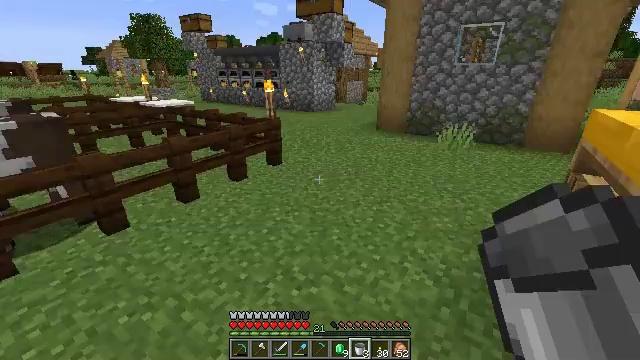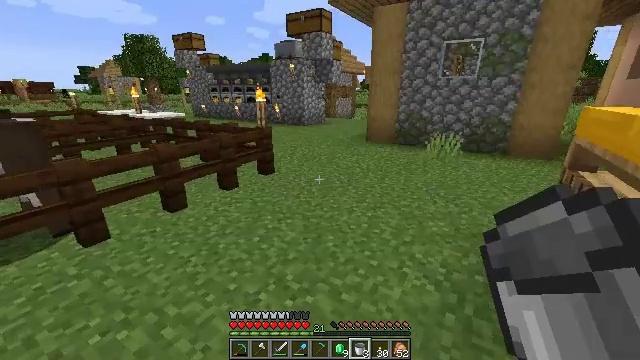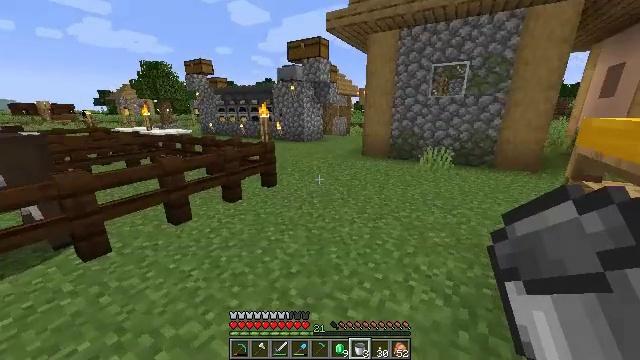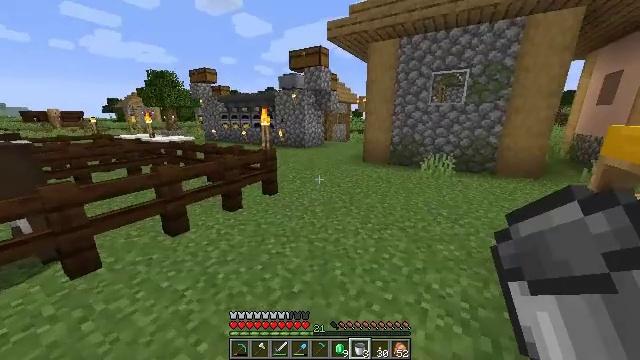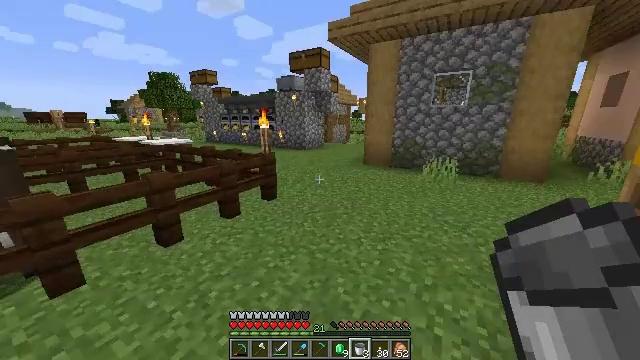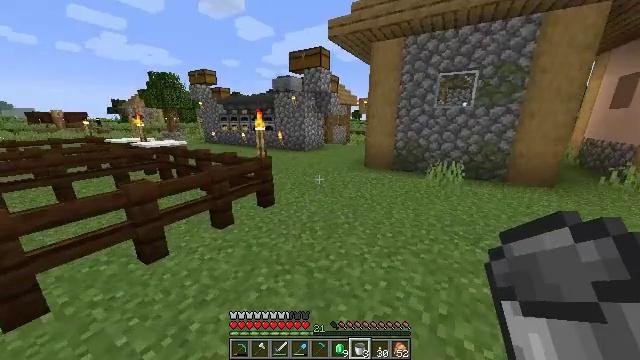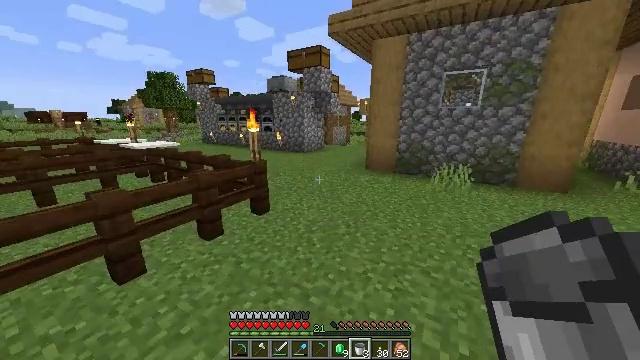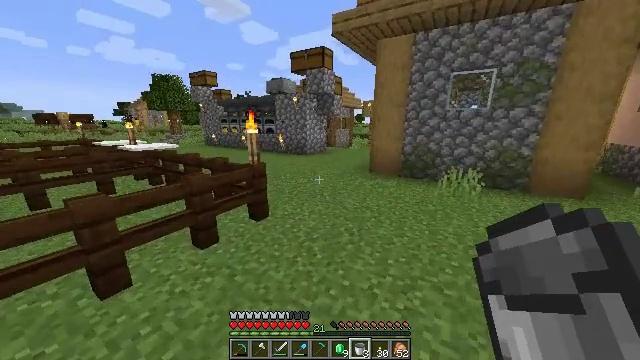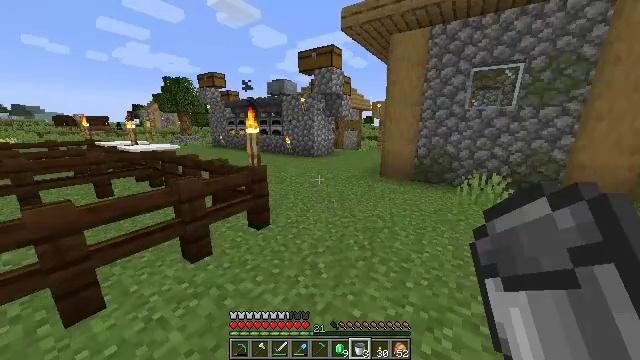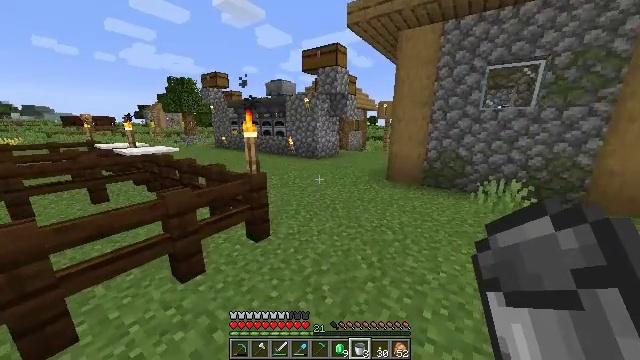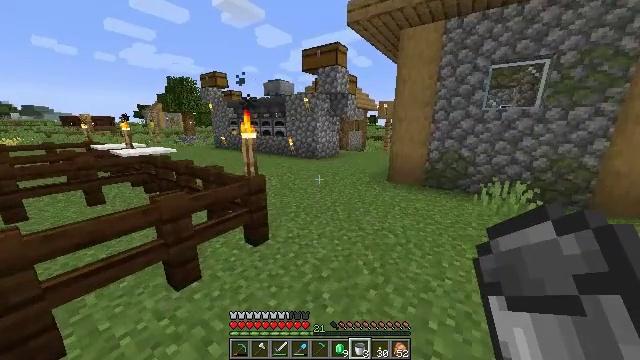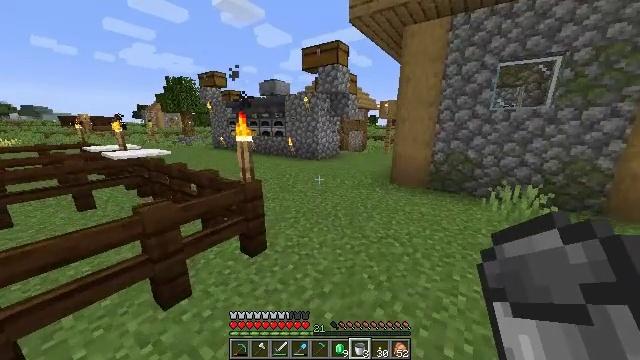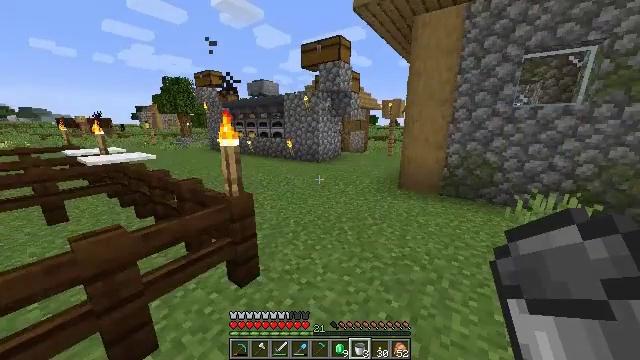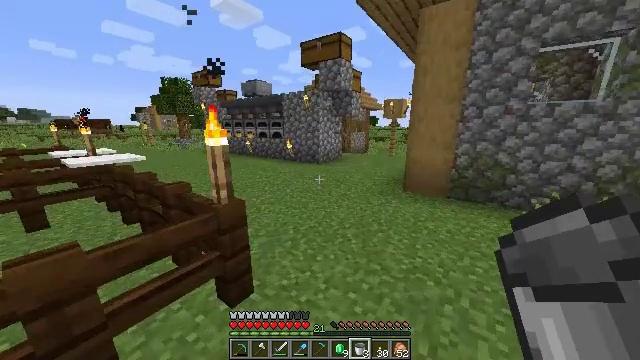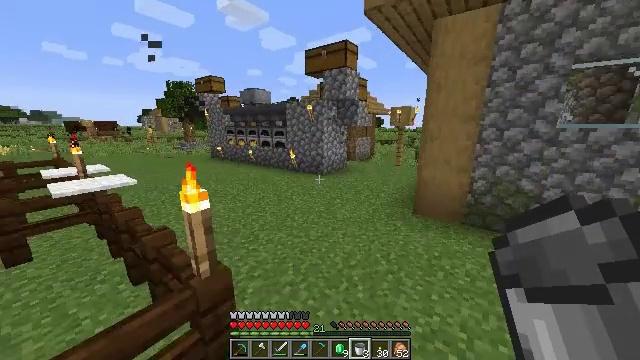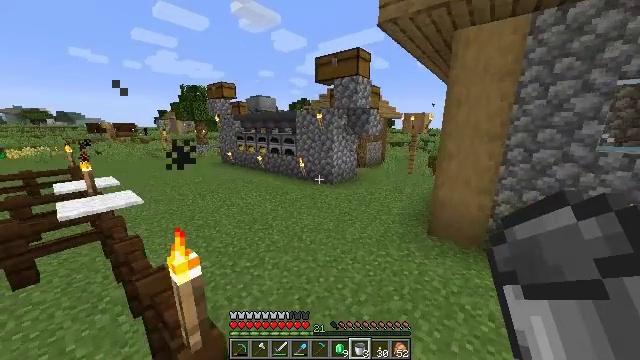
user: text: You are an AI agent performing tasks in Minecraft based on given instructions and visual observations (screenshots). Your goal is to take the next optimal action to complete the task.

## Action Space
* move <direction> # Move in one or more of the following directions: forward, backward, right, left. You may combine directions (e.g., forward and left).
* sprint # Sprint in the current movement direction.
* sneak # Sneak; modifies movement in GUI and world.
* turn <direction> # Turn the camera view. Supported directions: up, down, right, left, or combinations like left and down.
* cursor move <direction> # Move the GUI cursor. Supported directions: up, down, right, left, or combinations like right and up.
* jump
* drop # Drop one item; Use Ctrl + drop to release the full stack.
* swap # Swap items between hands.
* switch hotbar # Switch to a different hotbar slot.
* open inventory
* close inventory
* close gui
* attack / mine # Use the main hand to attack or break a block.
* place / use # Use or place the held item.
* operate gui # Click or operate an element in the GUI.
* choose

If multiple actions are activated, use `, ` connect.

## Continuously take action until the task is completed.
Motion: motion action
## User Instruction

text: Convert gold ingot into gold nugget.
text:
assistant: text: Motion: move forward, sprint, turn right and up
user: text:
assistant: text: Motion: move forward, sprint, turn up
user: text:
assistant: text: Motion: move forward, sprint, turn up
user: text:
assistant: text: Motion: move forward
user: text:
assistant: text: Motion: move forward
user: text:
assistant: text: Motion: move forward
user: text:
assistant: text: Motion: move forward
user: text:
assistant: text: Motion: move forward, turn left
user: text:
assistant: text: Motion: move forward, turn left
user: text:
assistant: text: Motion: move forward
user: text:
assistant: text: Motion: move forward
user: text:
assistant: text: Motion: move forward
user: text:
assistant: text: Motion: move forward
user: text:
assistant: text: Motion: move forward, turn left, jump
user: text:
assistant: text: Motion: move forward, turn left, jump
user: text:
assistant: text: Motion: move forward, turn left, jump
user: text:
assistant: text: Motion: move forward, turn left, jump
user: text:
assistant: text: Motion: move forward, turn left, jump
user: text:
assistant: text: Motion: move forward, turn left, jump
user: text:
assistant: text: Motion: move forward, turn left, jump
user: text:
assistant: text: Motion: move forward, turn left, jump
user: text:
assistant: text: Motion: move forward, turn left, jump
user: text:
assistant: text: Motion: move forward, turn left, jump
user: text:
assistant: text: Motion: move forward, sprint, turn left, jump
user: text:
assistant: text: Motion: move forward, sprint, turn left, jump
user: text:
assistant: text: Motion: move forward, sprint, turn left, jump
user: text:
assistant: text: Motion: move forward, sprint, turn left, jump
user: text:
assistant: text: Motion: move forward, sprint, turn left, jump
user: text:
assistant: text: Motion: move forward, turn left, jump
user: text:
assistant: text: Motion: move forward, jump